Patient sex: F
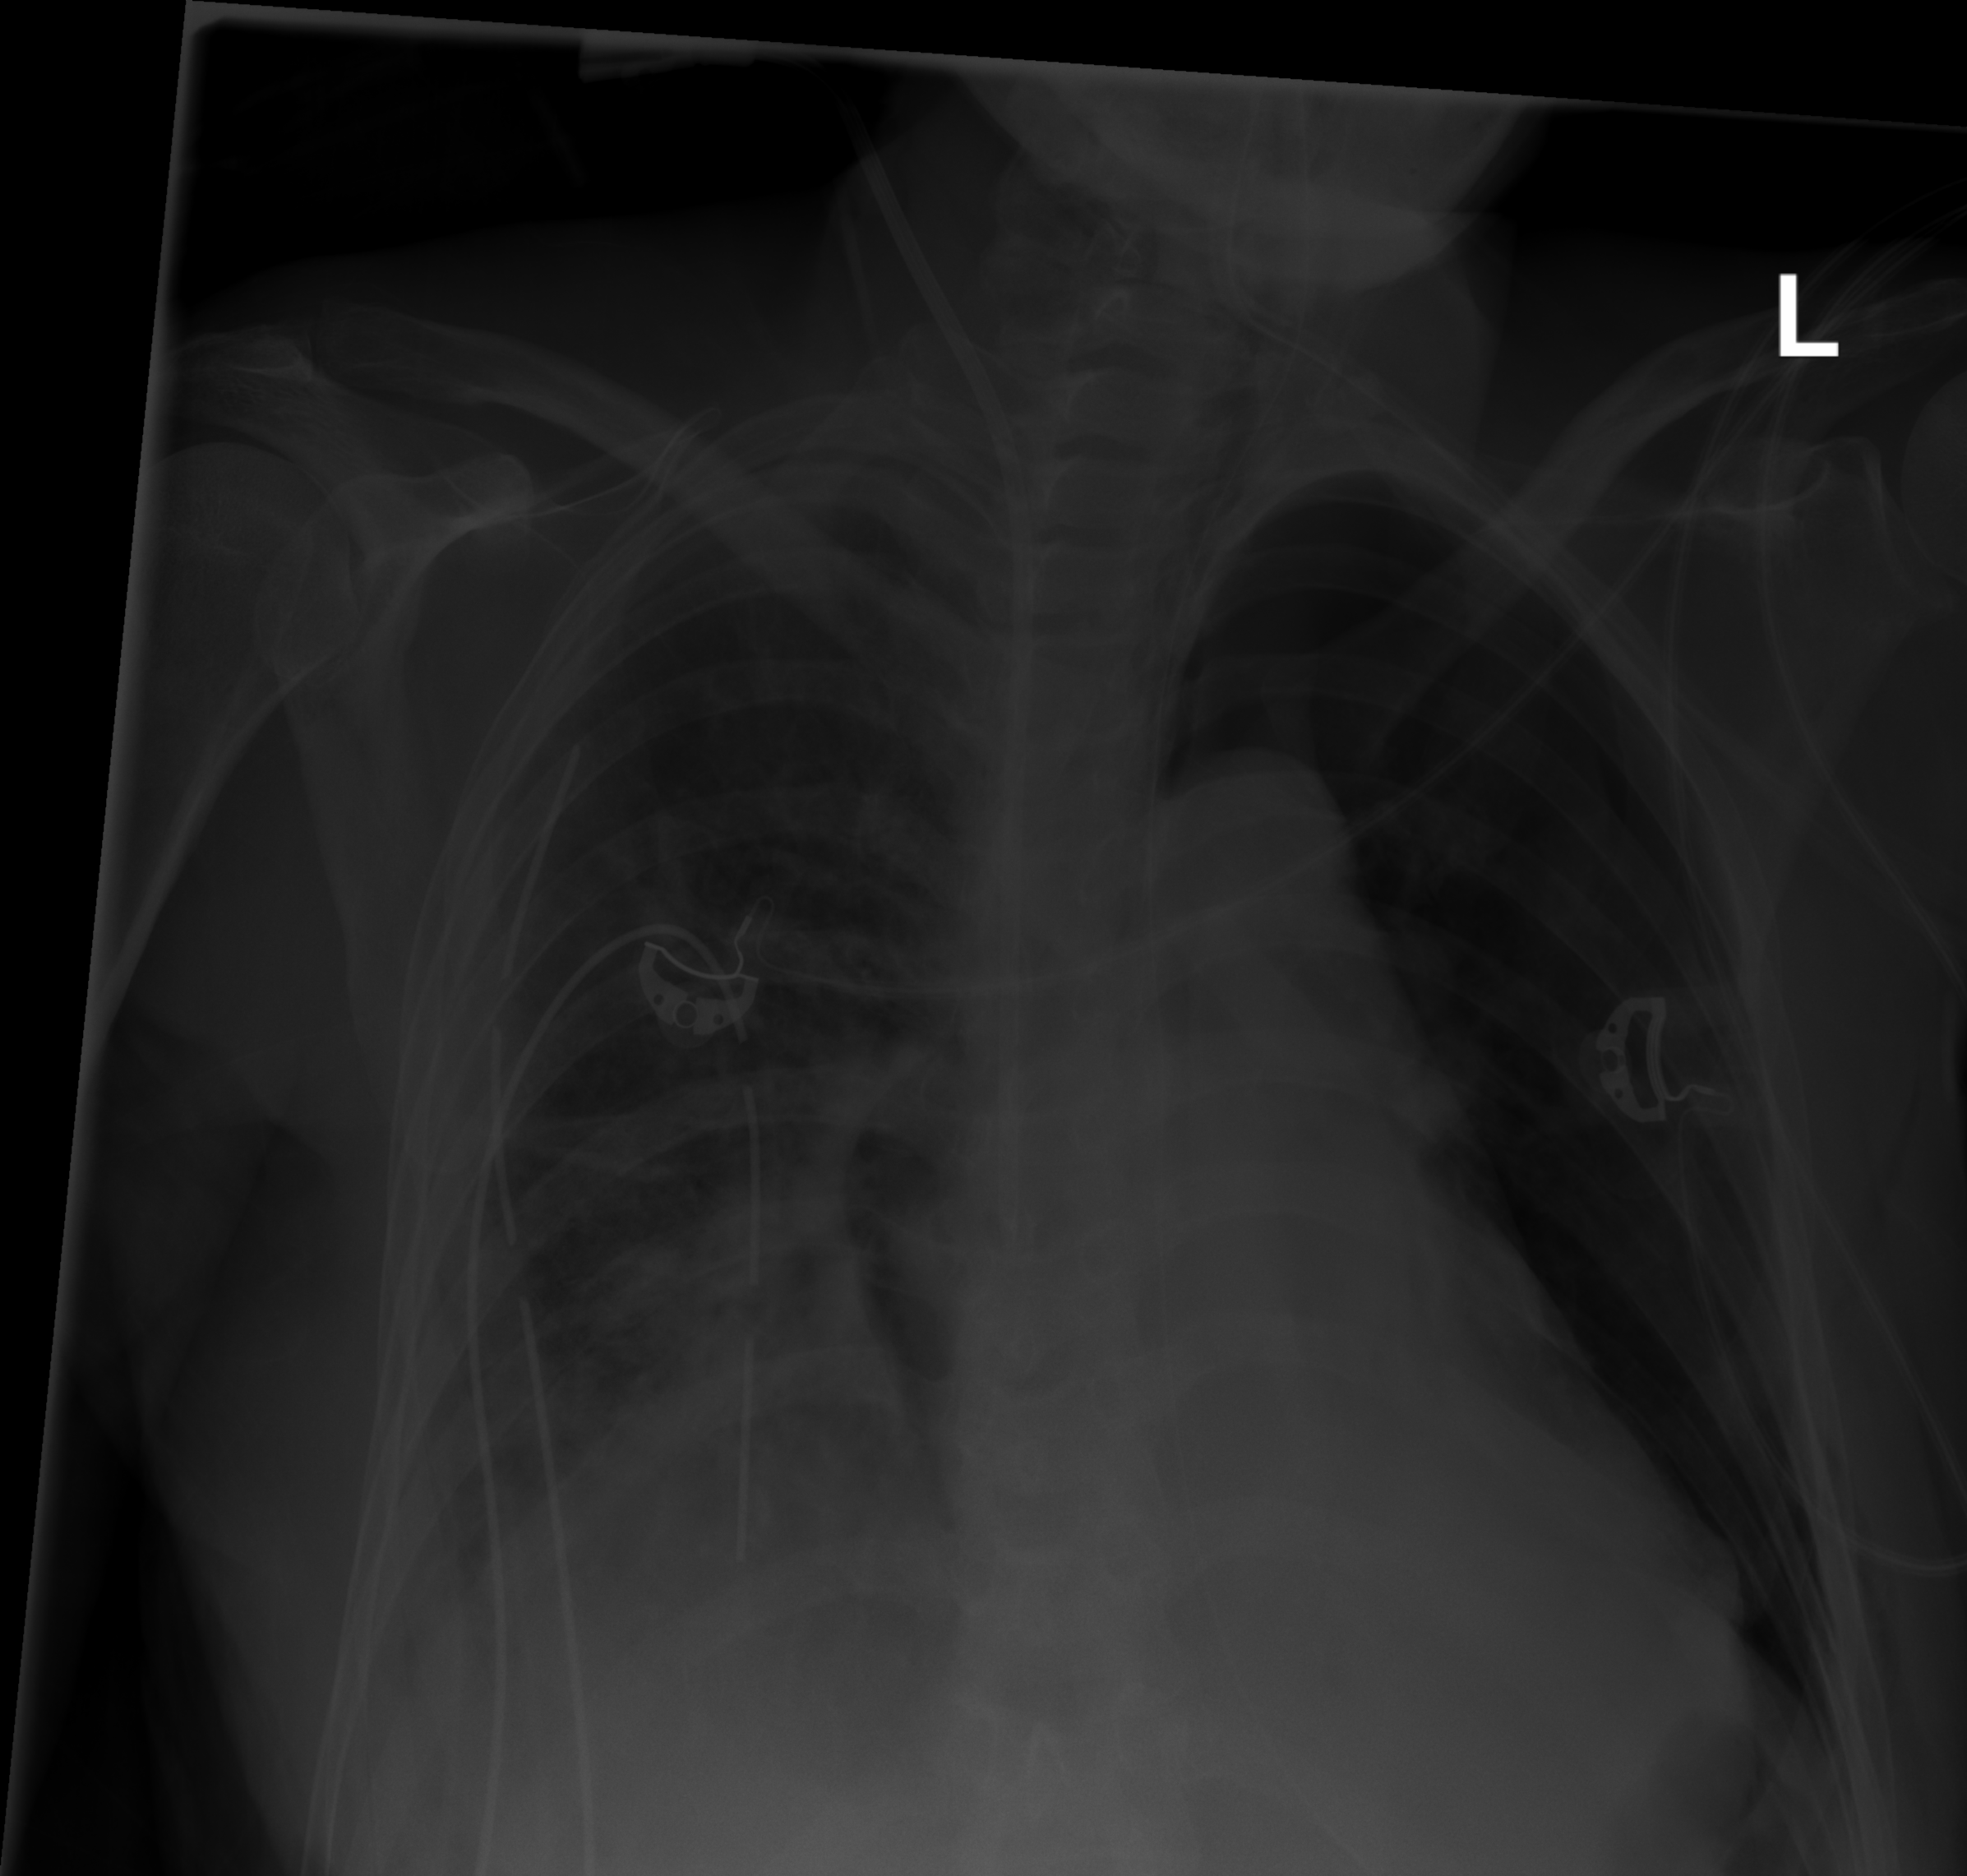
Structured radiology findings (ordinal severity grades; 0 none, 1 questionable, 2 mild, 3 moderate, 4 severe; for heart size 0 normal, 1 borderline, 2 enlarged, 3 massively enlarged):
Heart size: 0
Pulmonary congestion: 0
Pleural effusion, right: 2
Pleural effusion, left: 0
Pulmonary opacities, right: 1
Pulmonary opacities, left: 0
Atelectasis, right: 3
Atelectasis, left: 3